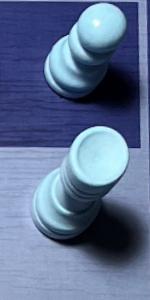
Label: Rook_White